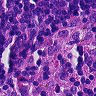
Metastatic tissue present: no